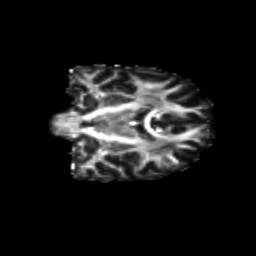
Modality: FA
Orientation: coronal
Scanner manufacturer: siemens
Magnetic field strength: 3 T
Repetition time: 9.2 s
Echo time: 0.084 s